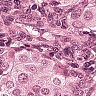
Metastatic tissue present: yes